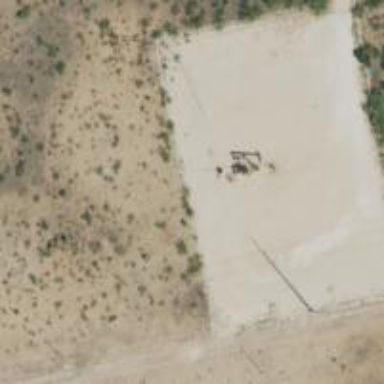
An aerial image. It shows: Petroleum well.